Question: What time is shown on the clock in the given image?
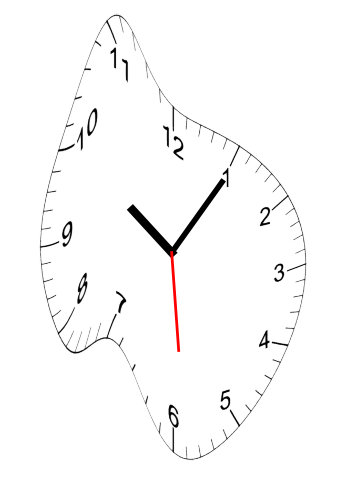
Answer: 10:05:29